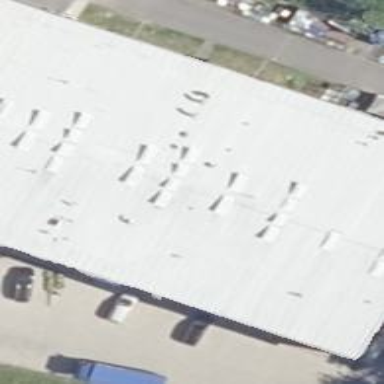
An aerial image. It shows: Industrial building.